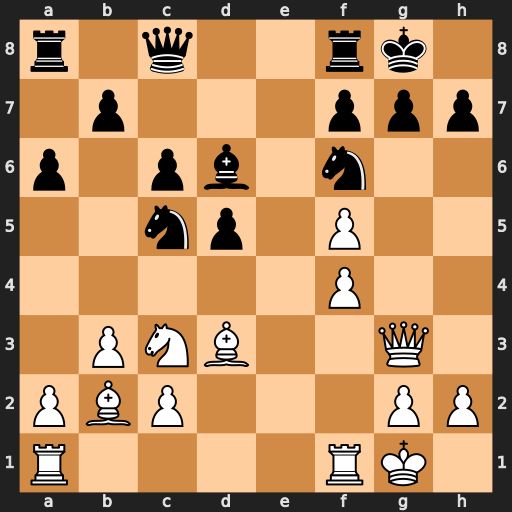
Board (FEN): r1q2rk1/1p3ppp/p1pb1n2/2np1P2/5P2/1PNB2Q1/PBP3PP/R4RK1
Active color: w
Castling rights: -
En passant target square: -
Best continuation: Nxd5 cxd5 Bxf6